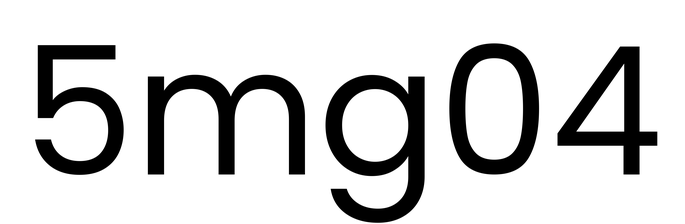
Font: Poppins-Regular